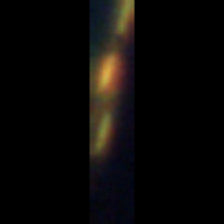
Taxon: Psuedo-nitzschia
Group: Diatoms